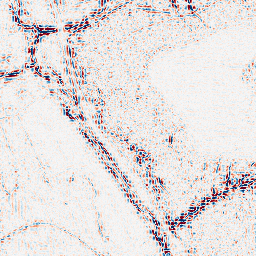
Category: wavelet
Decomposition family: wavelet_biorthogonal
Decomposition parameters: wavelet: bior5.5
level: 2
Upsampling method: cubic_catmull_rom
Upsampling parameters: scale: 2
Upsampling scale: 2